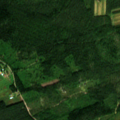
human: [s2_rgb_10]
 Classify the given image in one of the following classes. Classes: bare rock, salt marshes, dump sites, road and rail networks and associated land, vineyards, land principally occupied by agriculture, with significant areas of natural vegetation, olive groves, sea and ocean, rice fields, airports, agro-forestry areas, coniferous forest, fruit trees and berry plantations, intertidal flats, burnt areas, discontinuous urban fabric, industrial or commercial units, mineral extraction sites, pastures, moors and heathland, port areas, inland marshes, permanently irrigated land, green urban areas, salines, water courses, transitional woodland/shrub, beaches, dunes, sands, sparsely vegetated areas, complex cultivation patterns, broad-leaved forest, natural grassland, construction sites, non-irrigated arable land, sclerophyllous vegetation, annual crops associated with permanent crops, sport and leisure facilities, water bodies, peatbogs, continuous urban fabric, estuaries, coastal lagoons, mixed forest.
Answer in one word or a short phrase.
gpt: coniferous forest, mixed forest, transitional woodland/shrub